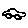
Label: car